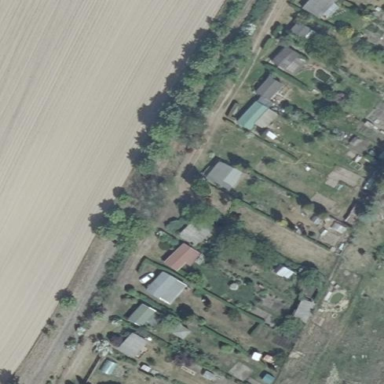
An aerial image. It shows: Area designated for allotments.